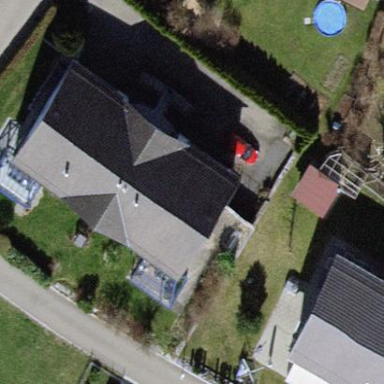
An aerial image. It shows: Gabled roofed house.